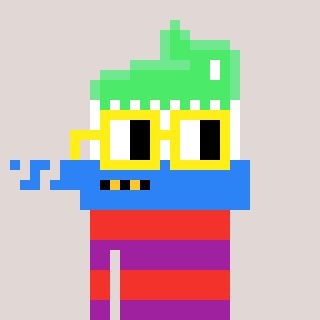
a pixel art character with square yellow glasses, a toothbrush-shaped head and a magenta-colored body on a warm background